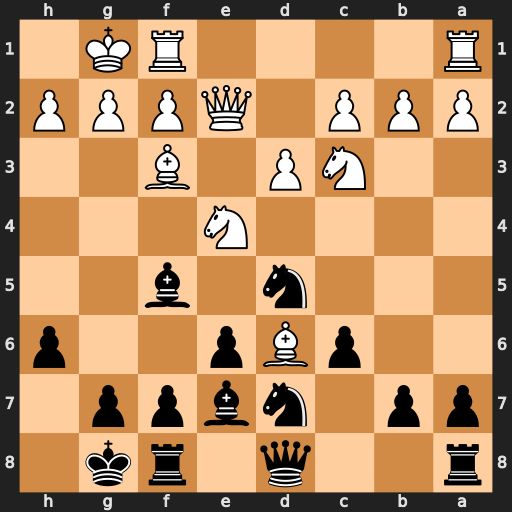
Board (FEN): r2q1rk1/pp1nbpp1/2pBp2p/3n1b2/4N3/2NP1B2/PPP1QPPP/R4RK1
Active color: b
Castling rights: -
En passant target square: -
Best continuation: Nxc3 bxc3 Bxe4